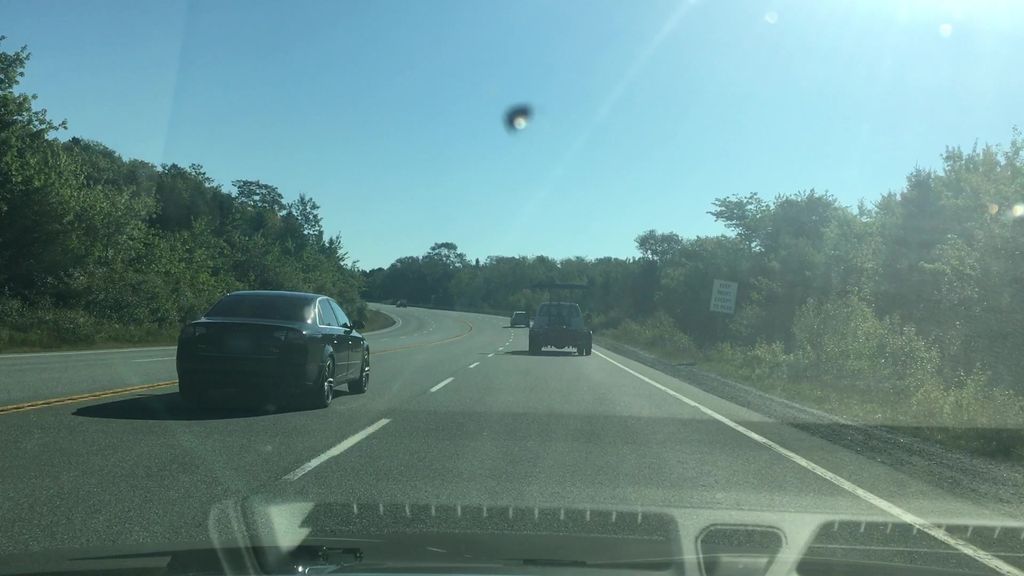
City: halifax